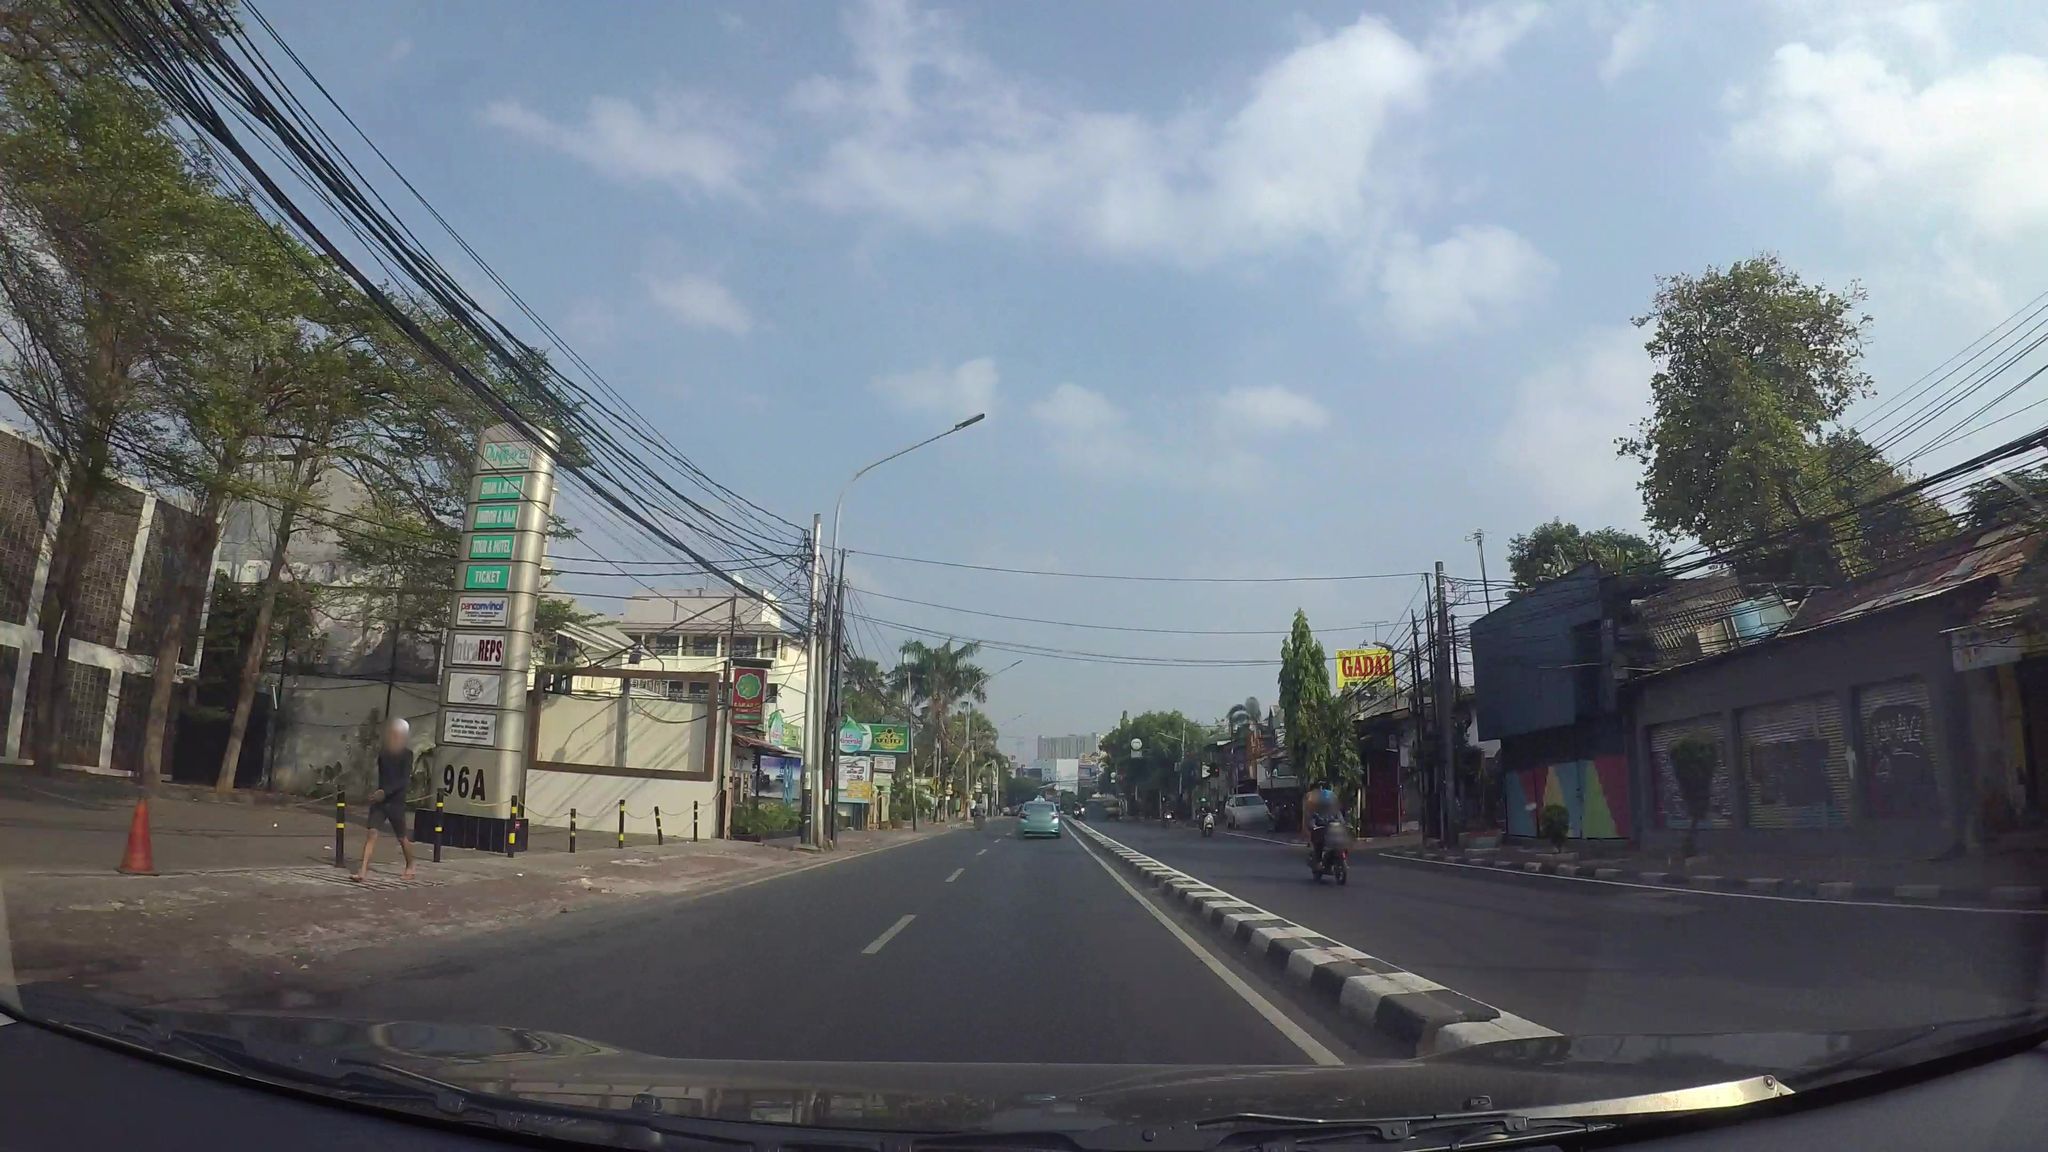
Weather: clear
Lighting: day
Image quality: good
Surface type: driving surface
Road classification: primary
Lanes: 2
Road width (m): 5
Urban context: urban centre
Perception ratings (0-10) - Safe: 1.89, Lively: 8.09, Beautiful: 3.65, Boring: 3.02, Depressing: 7.05, Wealthy: 1.96